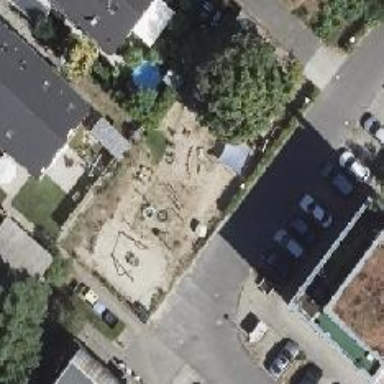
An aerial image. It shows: Playground area for leisure land.